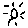
Label: sun